七年级 · 计数
植树节期间, 某街道决定从备选的五种树中选购一种进行栽种, 为了更好地了解社情民意, 工作人员在街道辖区范围内随机抽取了部分居民, 进行 “我最喜欢的一种树” 的调查活动 (每人限选其中一种树)，并将调查结果整理后，绘制成如图两个不完整的统计图，请根据图中信息解答以下问题:

(1)求这次参与调查的居民人数;

(2)通过计算将条形统计图补充完整;

(3)已知该街道辖区内现有居民 8 万人，请你估计这 8 万人中最喜欢玉兰树的有多少人?

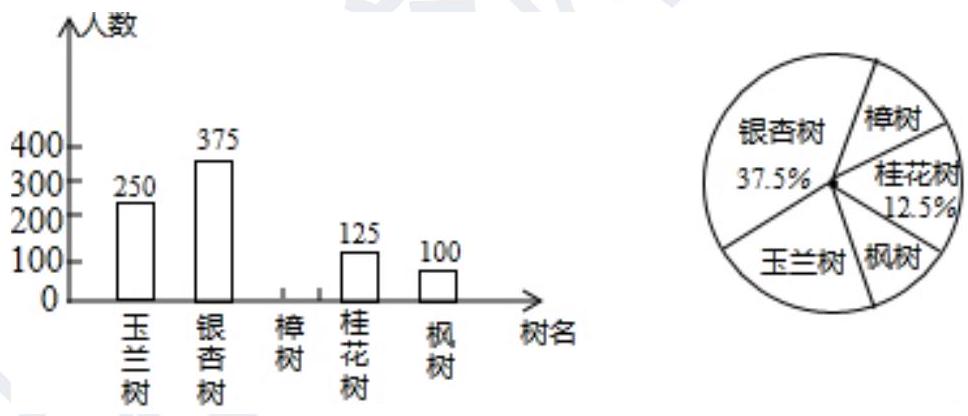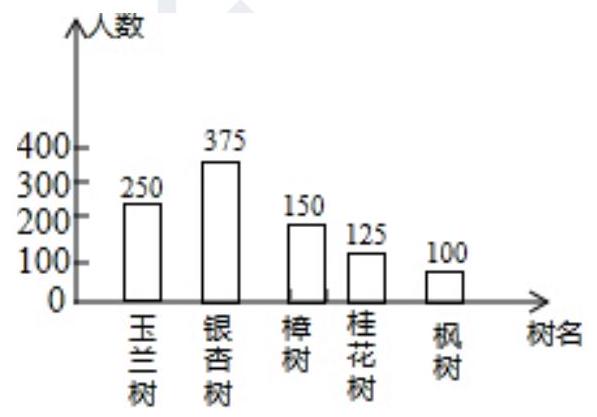
答案: (1)这次参与调查的居民人数为 $375 \div 37.5 \%=1000$ (人);

(2)樟树的人数为 $1000-(250+375+125+100)=150$ (人),

补全图形如下:

(2) 这 8 万人中最喜欢玉兰树的有 $80000 \times \frac{250}{1000}=20000$ (人).